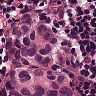
Metastatic tissue present: yes